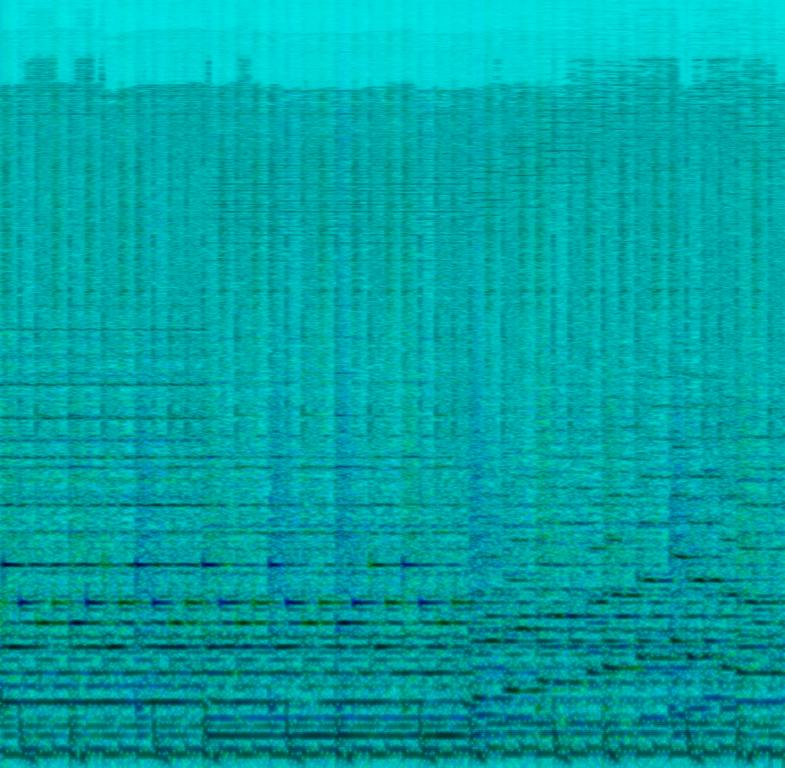
This low quality audio features a melody played on the piano. This is followed by a melody on two different synth voices. This is accompanied by percussion playing a simple melody. The bass plays the root notes of the chords. The other instruments are not clearly heard because of the low quality of audio. There are no voices in this song. This song can be played in an anime video.